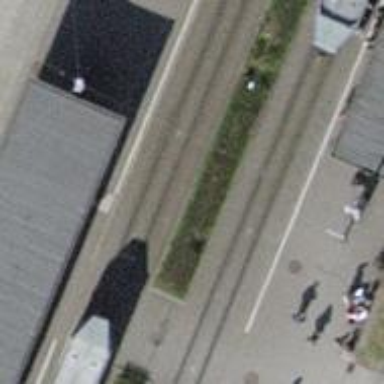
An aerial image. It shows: Tram stop with stop position for public transport.